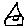
Label: house